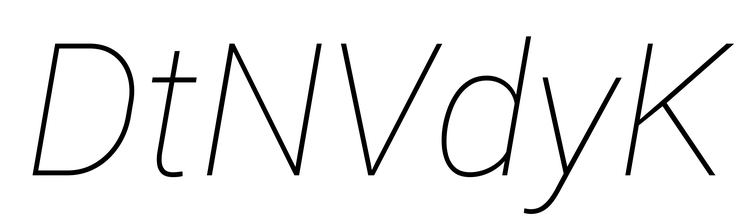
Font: Roboto-Italic_Thin_Italic